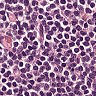
Metastatic tissue present: no